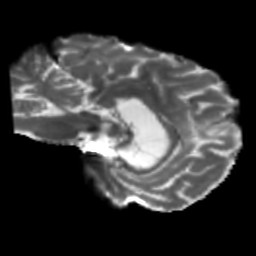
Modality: T2w
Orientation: sagittal
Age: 53
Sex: female
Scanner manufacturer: siemens
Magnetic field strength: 3 T
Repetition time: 5.47 s
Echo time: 0.0854 s